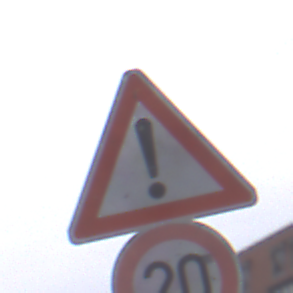
Verkehrszeichen: Gefahrenstelle
Zusatzzeichen unten: Geschwindigkeit20
Umgebung: Outdoor, Urban
Tageszeit: Midday
Wetter: Overcast
Licht: Natural
Jahreszeit: NotSpecified
Kontrast: LowContrast